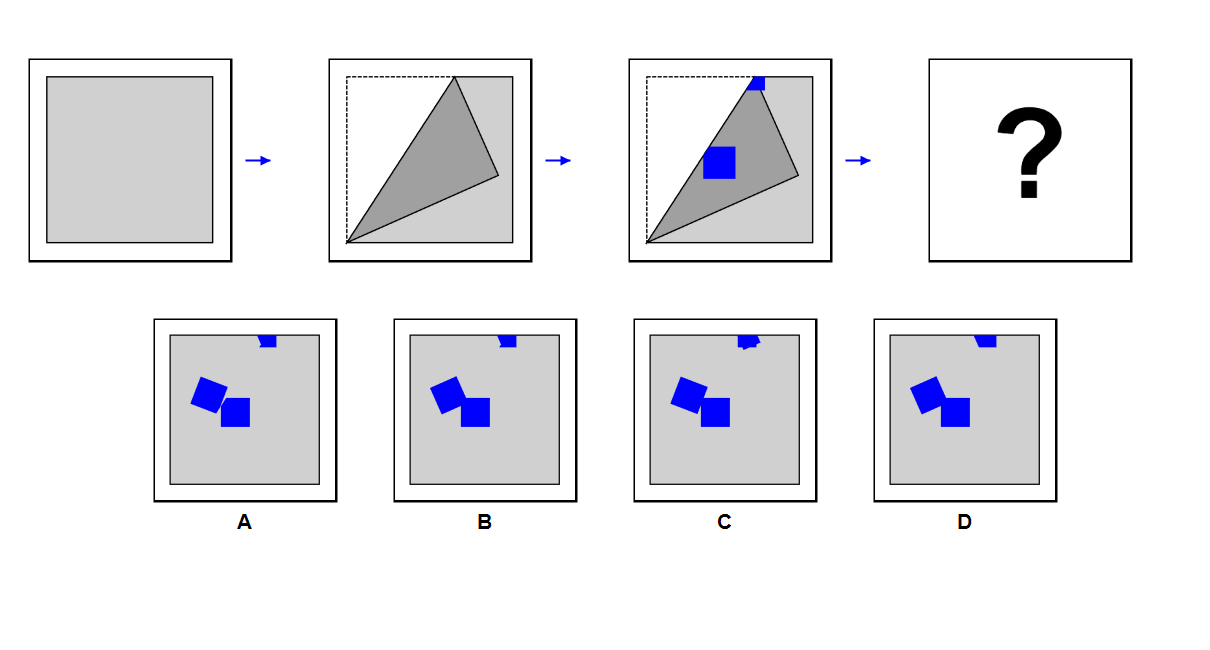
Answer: D